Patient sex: M
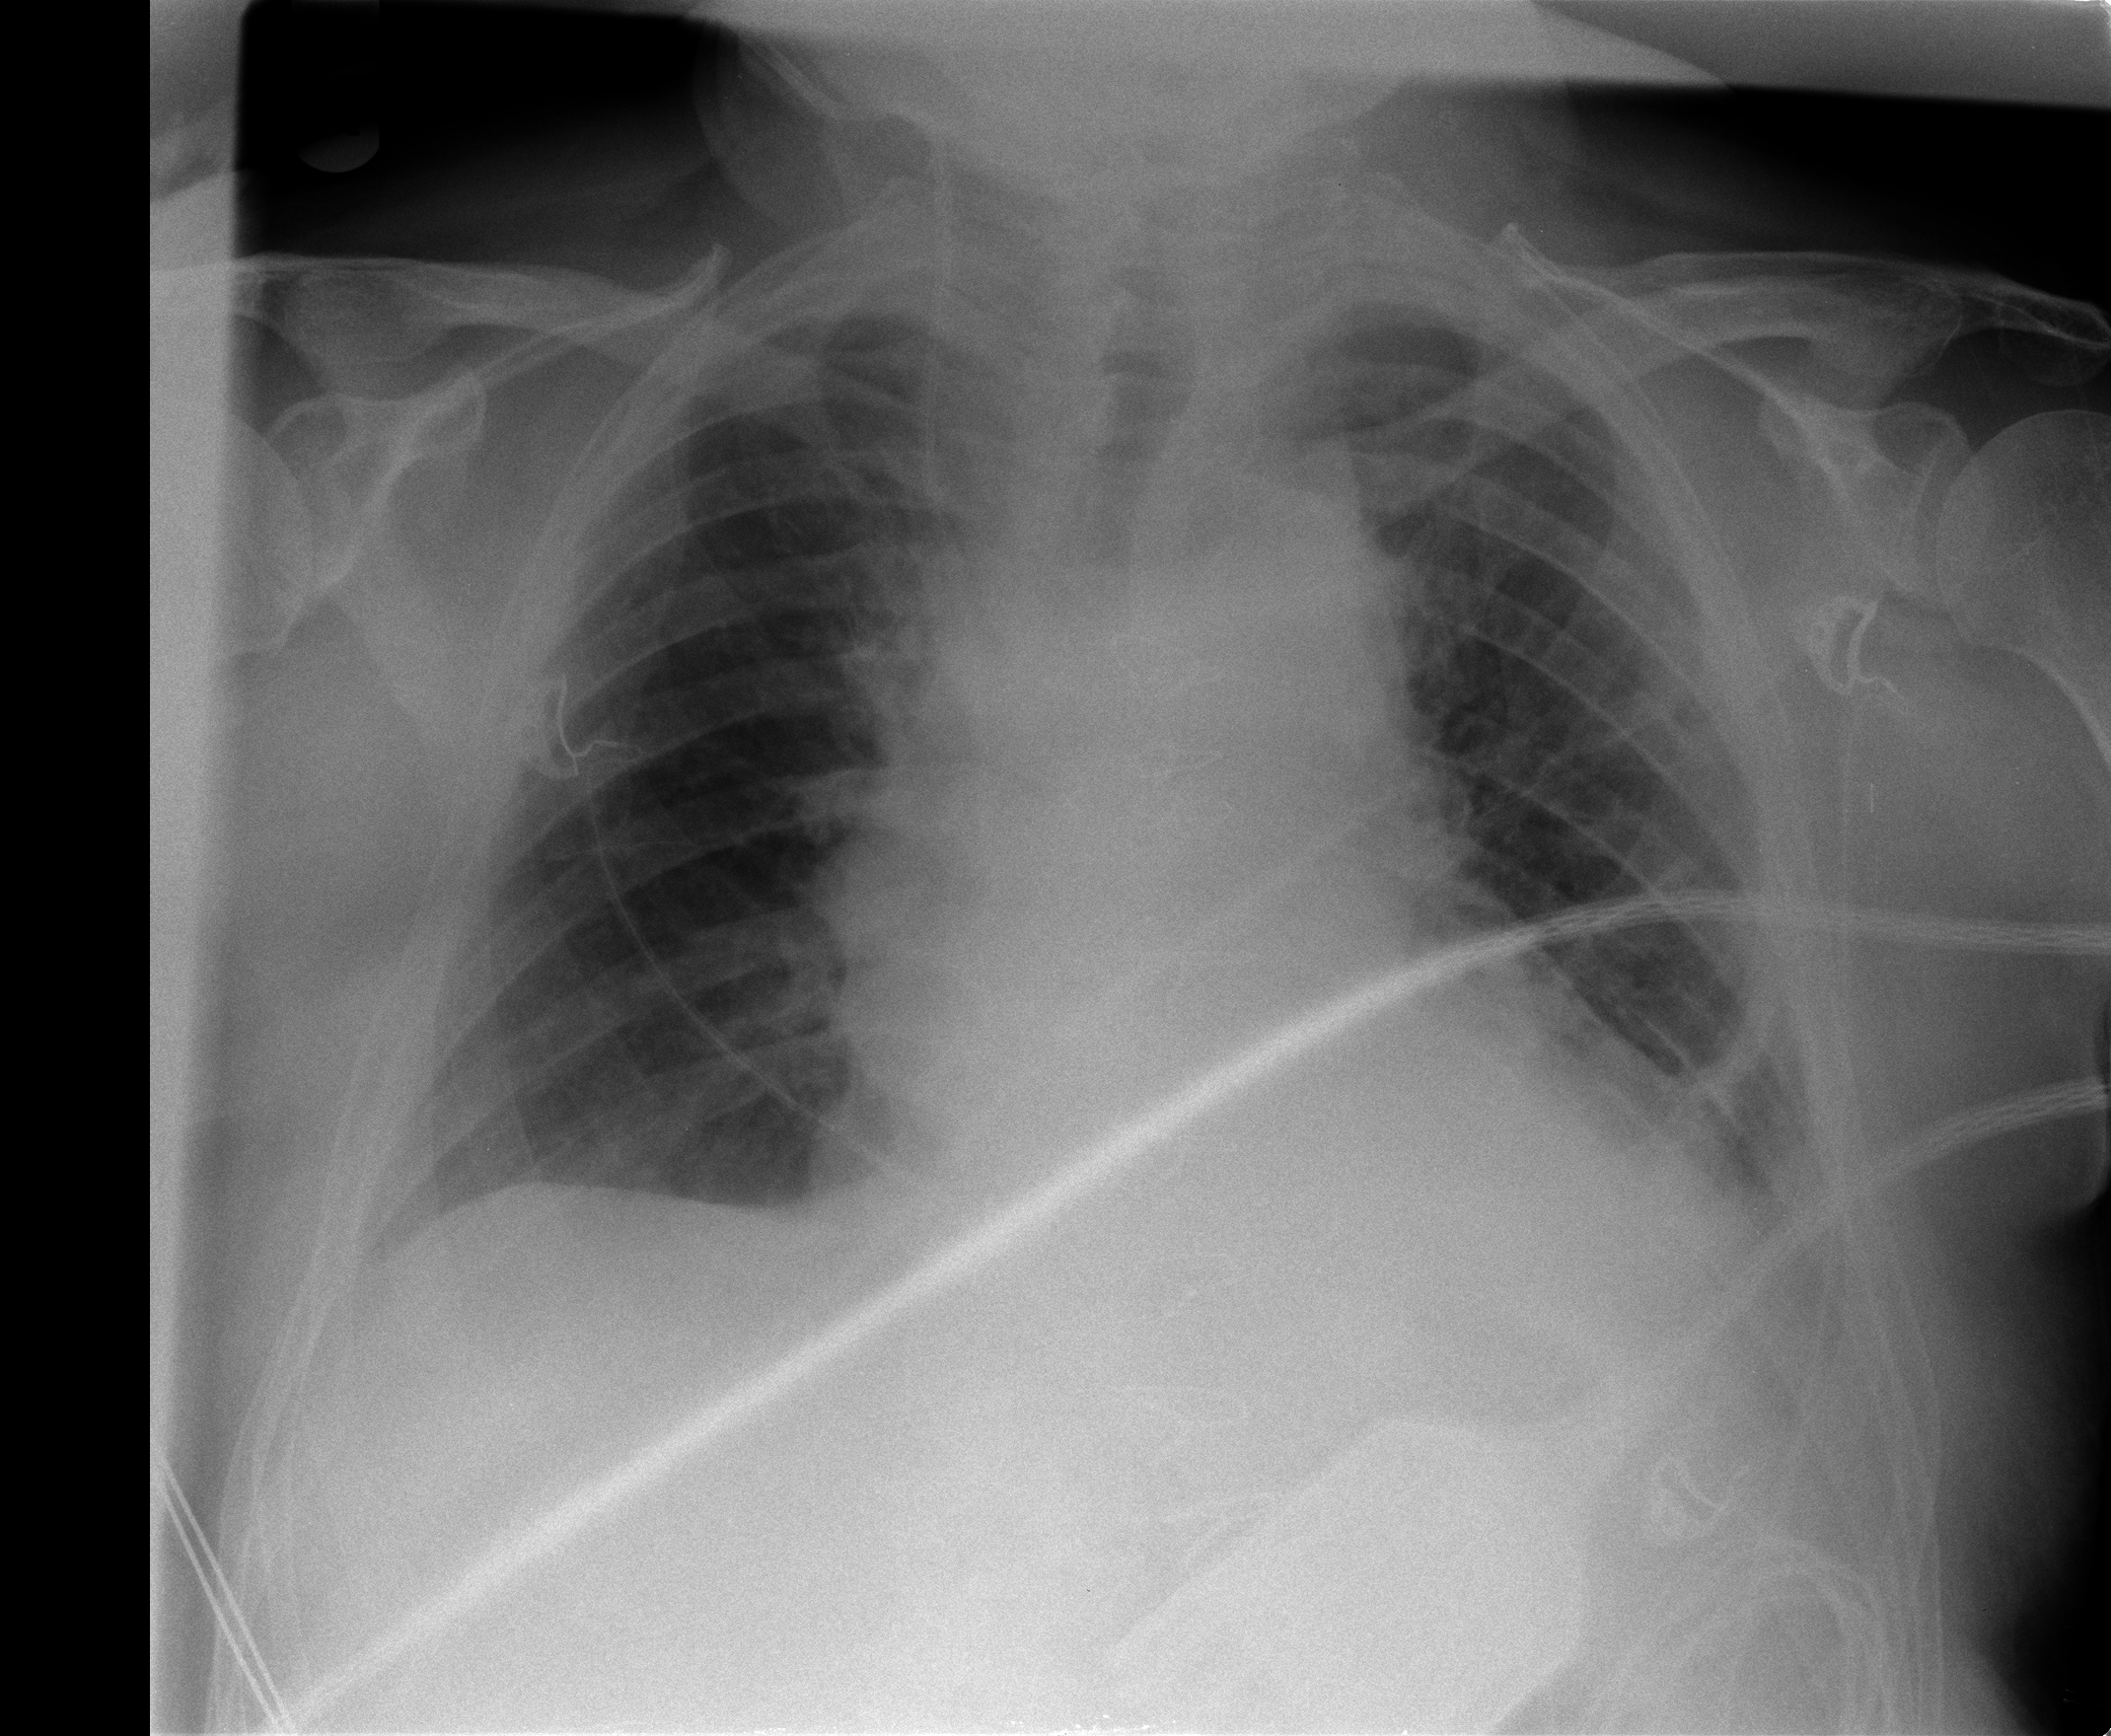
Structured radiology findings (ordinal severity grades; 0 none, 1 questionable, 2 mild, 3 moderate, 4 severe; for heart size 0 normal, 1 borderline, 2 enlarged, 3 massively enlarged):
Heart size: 2
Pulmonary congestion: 1
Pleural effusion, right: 0
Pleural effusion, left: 2
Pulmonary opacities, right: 0
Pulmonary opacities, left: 0
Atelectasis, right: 0
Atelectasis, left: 2